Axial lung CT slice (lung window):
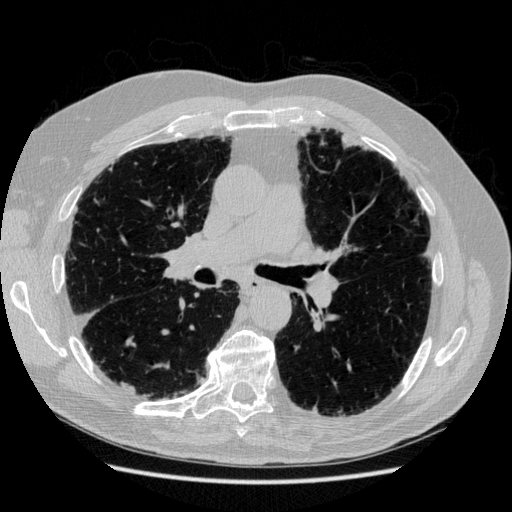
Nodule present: no